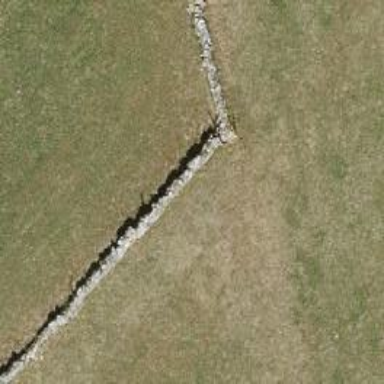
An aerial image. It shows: Wall made of dry stone.